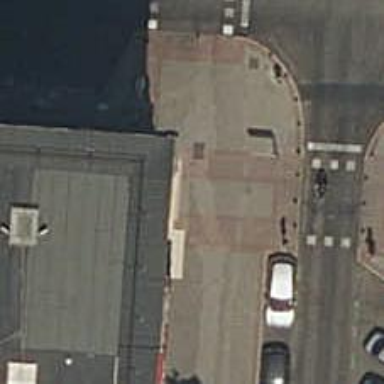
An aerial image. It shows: Sidewalk made of paving stones.